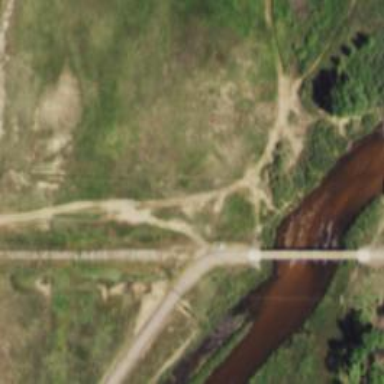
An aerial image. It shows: Cycleway bridge passing over abandoned railway line with standard gauge tracks.